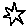
Label: star